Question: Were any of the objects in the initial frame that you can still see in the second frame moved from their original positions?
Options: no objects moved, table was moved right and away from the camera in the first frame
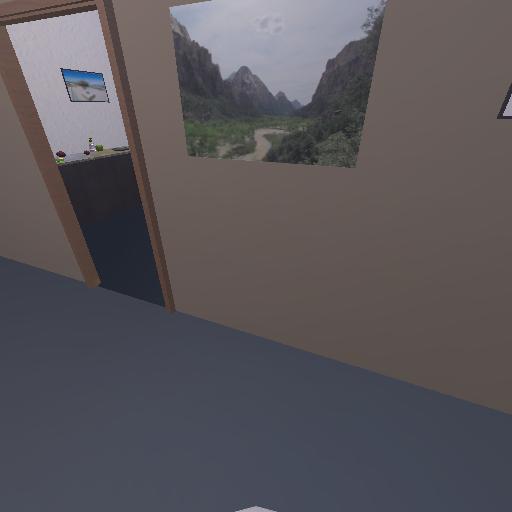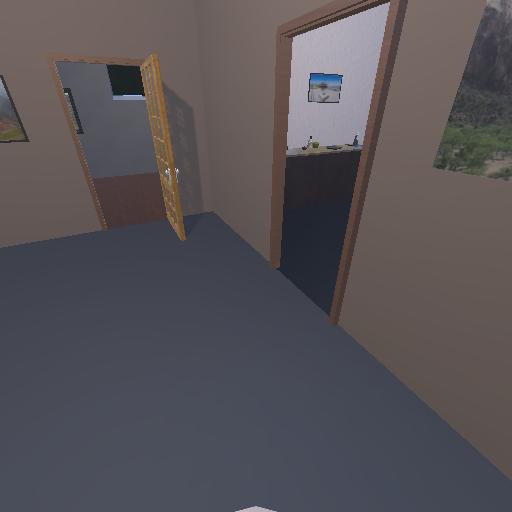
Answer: no objects moved